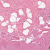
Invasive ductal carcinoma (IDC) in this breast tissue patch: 0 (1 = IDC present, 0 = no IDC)